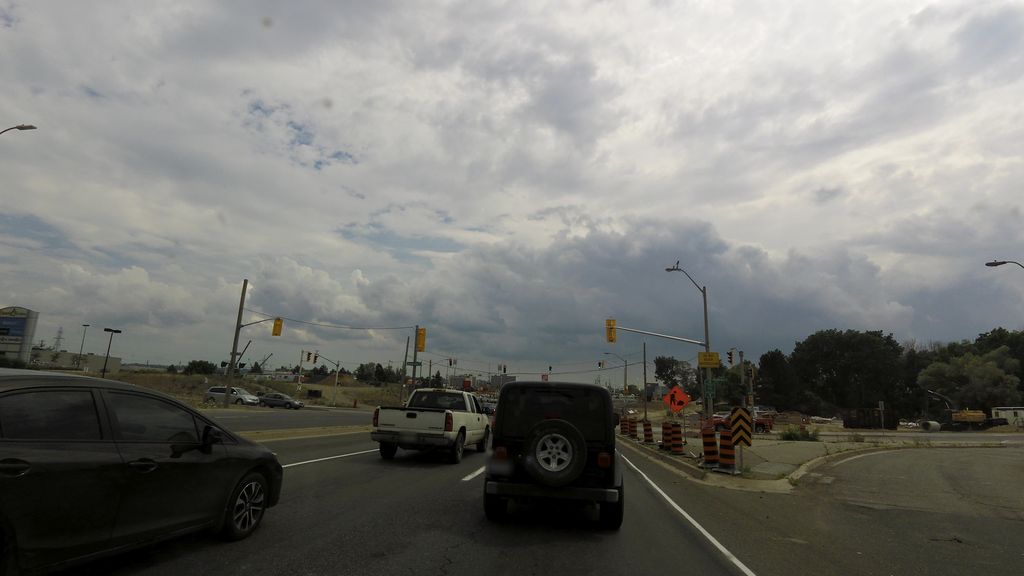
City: hamilton